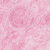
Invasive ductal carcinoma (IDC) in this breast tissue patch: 0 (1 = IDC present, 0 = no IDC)